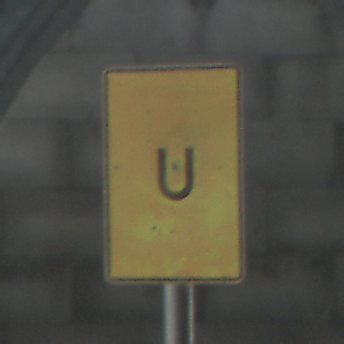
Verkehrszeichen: AnkuendigungOderFortsetzungUmleitungOhnePfeilsymbol
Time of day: Midday
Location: Outdoor (Suburban)
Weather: Clear
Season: NotSpecified
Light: Natural